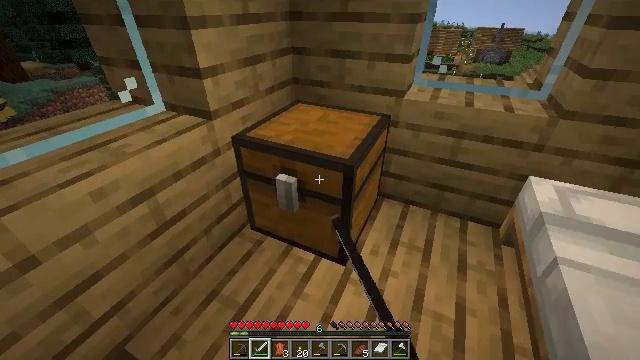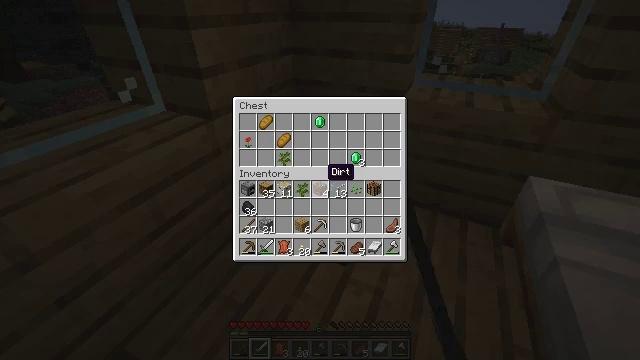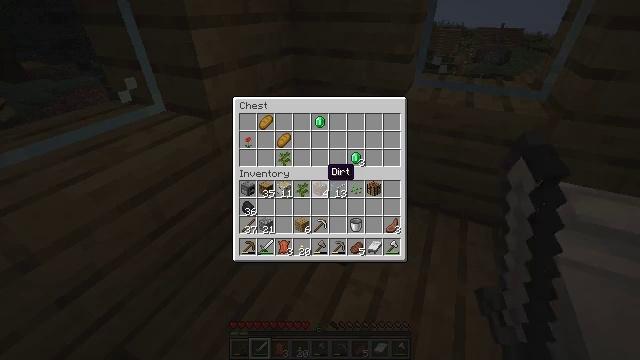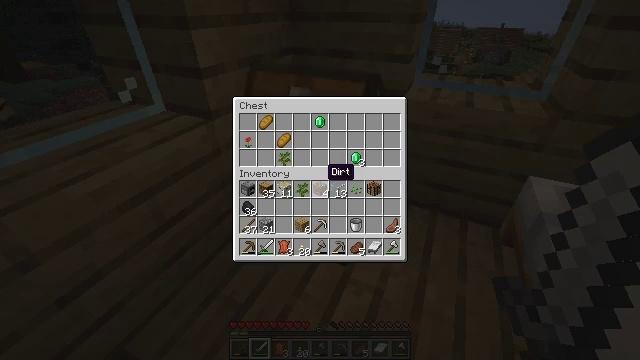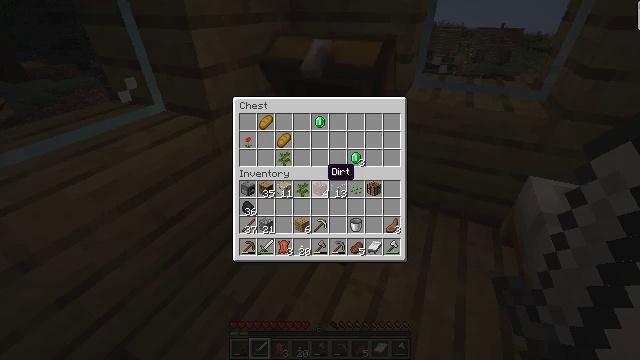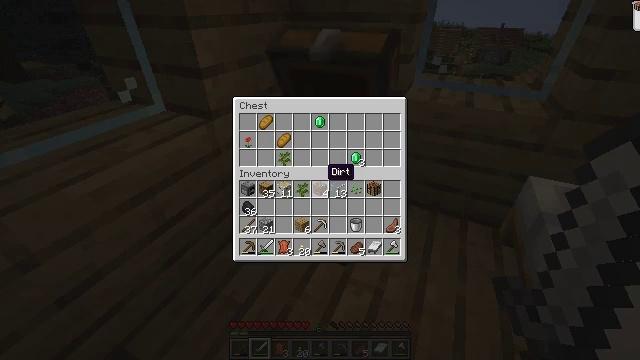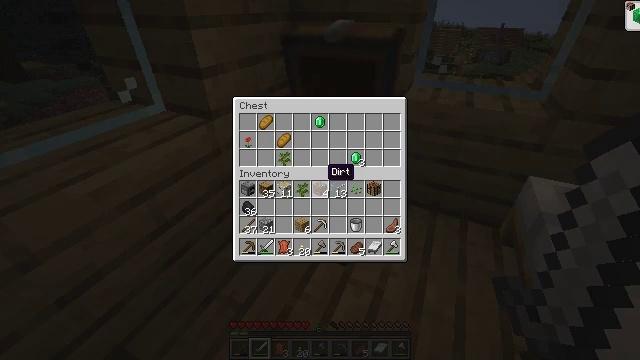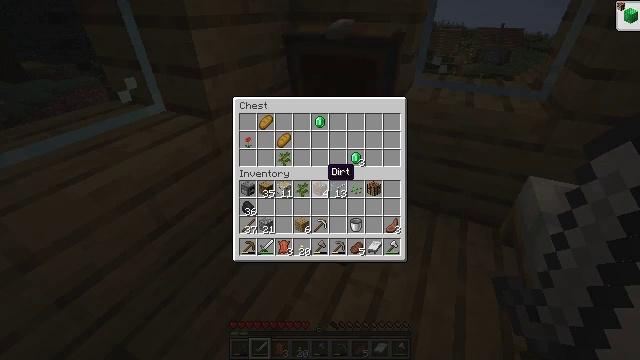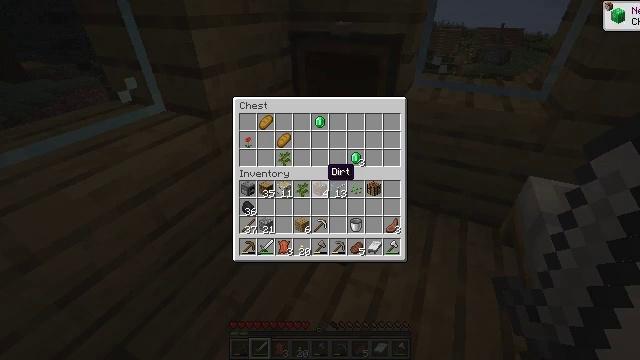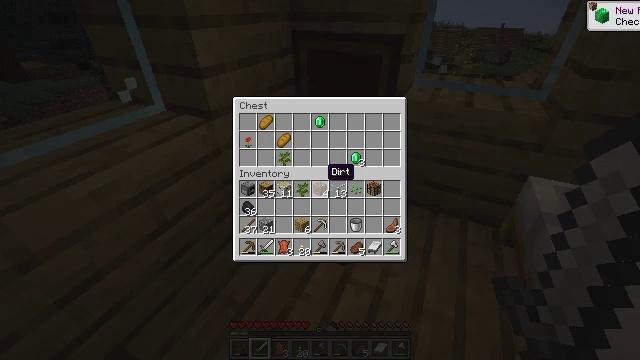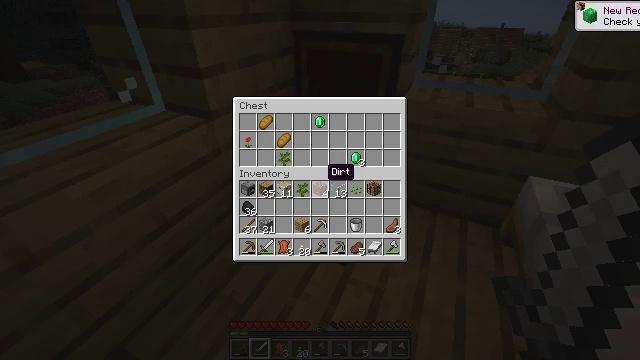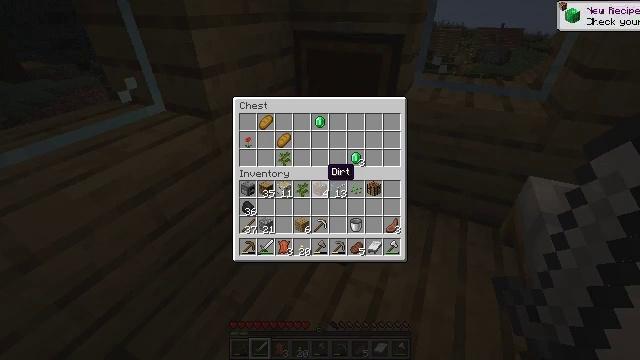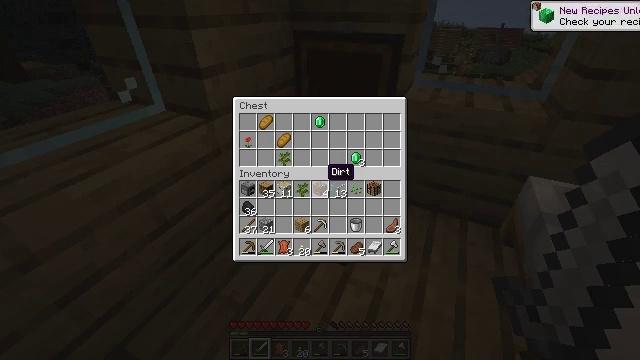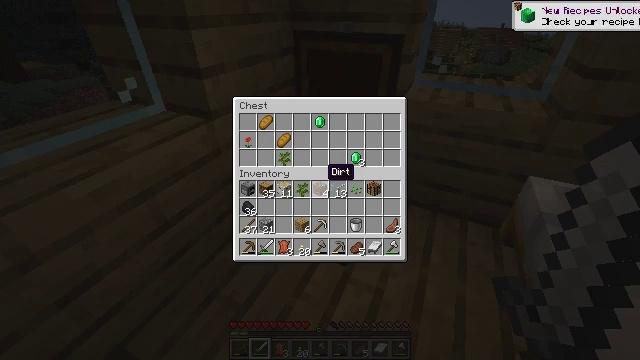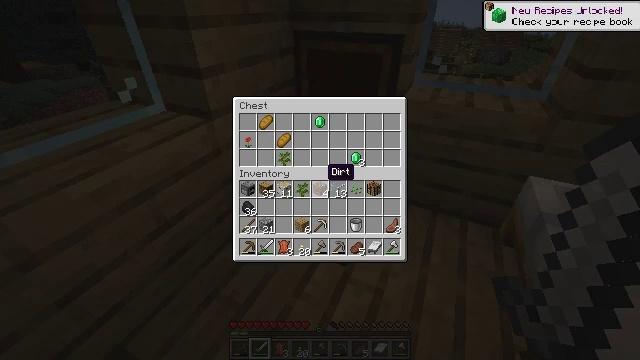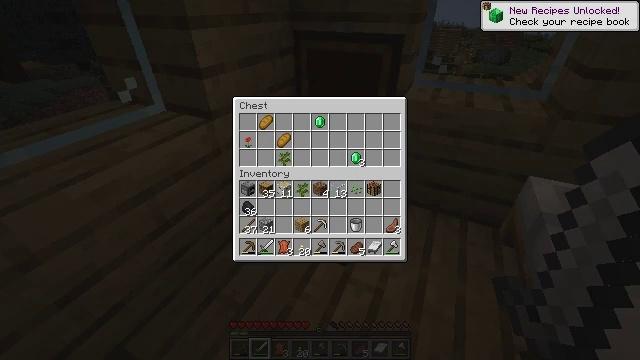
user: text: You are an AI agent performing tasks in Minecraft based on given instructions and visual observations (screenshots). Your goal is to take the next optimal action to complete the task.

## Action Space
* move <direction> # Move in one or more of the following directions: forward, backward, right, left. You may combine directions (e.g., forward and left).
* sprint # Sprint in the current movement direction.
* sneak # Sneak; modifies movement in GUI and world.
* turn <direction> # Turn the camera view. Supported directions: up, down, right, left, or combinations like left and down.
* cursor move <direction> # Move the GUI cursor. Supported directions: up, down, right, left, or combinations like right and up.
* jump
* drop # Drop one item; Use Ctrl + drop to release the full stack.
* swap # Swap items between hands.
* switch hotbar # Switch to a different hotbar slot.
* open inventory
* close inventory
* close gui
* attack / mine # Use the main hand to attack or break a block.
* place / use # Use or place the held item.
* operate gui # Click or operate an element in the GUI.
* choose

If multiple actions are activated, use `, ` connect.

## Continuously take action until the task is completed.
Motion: motion action
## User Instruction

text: Harvest hay blocks from the village.
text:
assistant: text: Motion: no_op
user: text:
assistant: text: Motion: no_op
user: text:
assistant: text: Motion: no_op
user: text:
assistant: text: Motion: no_op
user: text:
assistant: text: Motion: no_op
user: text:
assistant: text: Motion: no_op
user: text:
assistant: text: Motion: no_op
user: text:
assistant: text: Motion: no_op
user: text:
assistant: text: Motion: no_op
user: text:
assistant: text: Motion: no_op
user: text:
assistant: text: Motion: no_op
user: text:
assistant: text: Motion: no_op
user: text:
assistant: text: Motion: no_op
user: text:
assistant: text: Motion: no_op
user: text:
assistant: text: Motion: no_op
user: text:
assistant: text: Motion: no_op
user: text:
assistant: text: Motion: no_op
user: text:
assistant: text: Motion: no_op
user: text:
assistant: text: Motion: no_op
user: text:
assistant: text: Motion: cursor move right
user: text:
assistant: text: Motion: no_op
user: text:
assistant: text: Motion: no_op
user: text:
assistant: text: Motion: no_op
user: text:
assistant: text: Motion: no_op
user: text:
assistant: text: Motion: no_op
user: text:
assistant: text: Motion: no_op
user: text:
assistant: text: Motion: no_op
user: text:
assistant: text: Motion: no_op
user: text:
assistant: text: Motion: no_op
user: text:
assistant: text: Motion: no_op